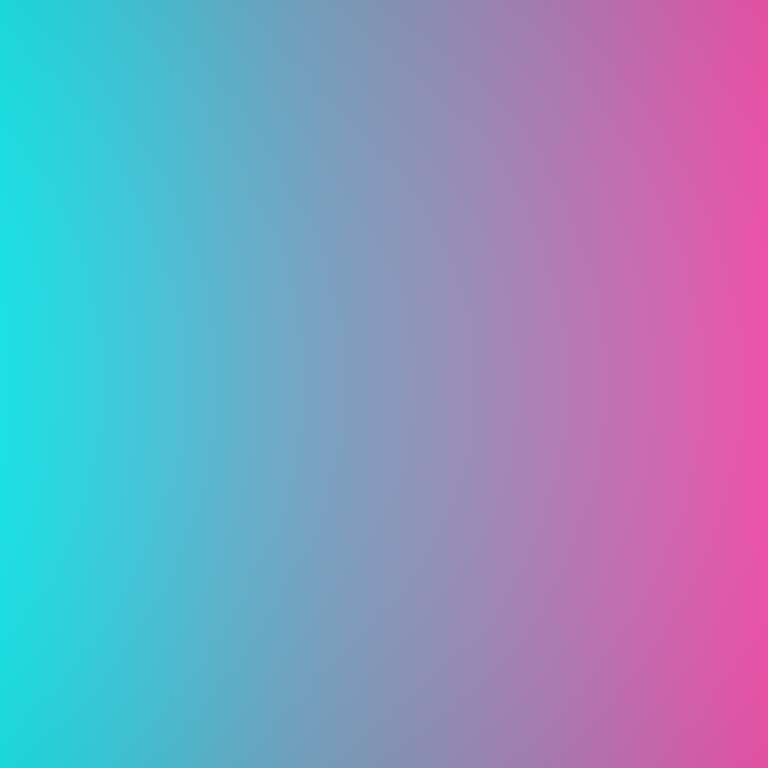
Abstract light effect, smooth gradient from cyan to magenta, calm atmosphere, soft glow, no room, no furniture, no objects.